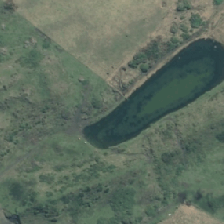
Land cover: lake_pond